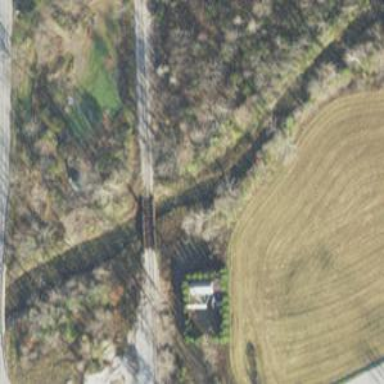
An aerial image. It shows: Railway bridge.